Question: I want to implement horizontal and vertical scroll view in activity. I created one code for that.

'''
<?xml version="1.0" encoding="utf-8"?>
<ScrollView xmlns:android="http://schemas.android.com/apk/res/android"
android:layout_width="fill_parent"
android:layout_height="wrap_content">
<HorizontalScrollView
android:layout_width="wrap_content"
android:layout_height="fill_parent">
<TableLayout
android:id="@+id/amortization"
android:layout_width="wrap_content"
android:layout_height="wrap_content">
<TableRow
android:background="#ffff00">
<TextView
android:text="Row Data 1 "
android:padding="3dip"/>
<TextView
android:text="Row Data 2 "
android:padding="3dip"/>
<TextView
android:text="Row Data 3 "
android:padding="3dip"/>
<TextView
android:text="Row Data 4 "
android:padding="3dip"/>
<TextView
android:text="Row Data 5 "
android:padding="3dip"/>
<TextView
android:text="Row Data 6 "
android:padding="3dip"/>
<TextView
android:text="Row Data 7 "
android:padding="3dip"/>
</TableRow>
<TableRow
android:background="#ffff00">
<TextView
android:text="Row Data 1 "
android:padding="3dip"/>
<TextView
android:text="Row Data 2 "
android:padding="3dip"/>
<TextView
android:text="Row Data 3 "
android:padding="3dip"/>
<TextView
android:text="Row Data 4 "
android:padding="3dip"/>
<TextView
android:text="Row Data 5 "
android:padding="3dip"/>
<TextView
android:text="Row Data 6 "
android:padding="3dip"/>
<TextView
android:text="Row Data 7 "
android:padding="3dip"/>
</TableRow>
<TableRow
android:background="#ffff00">
<TextView
android:text="Row Data 1 "
android:padding="3dip"/>
<TextView
android:text="Row Data 2 "
android:padding="3dip"/>
<TextView
android:text="Row Data 3 "
android:padding="3dip"/>
<TextView
android:text="Row Data 4 "
android:padding="3dip"/>
<TextView
android:text="Row Data 5 "
android:padding="3dip"/>
<TextView
android:text="Row Data 6 "
android:padding="3dip"/>
<TextView
android:text="Row Data 7 "
android:padding="3dip"/>
</TableRow>
<TableRow
android:background="#ffff00">
<TextView
android:text="Row Data 1 "
android:padding="3dip"/>
<TextView
android:text="Row Data 2 "
android:padding="3dip"/>
<TextView
android:text="Row Data 3 "
android:padding="3dip"/>
<TextView
android:text="Row Data 4 "
android:padding="3dip"/>
<TextView
android:text="Row Data 5 "
android:padding="3dip"/>
<TextView
android:text="Row Data 6 "
android:padding="3dip"/>
<TextView
android:text="Row Data 7 "
android:padding="3dip"/>
</TableRow>
<TableRow
android:background="#ffff00">
<TextView
android:text="Row Data 1 "
android:padding="3dip"/>
<TextView
android:text="Row Data 2 "
android:padding="3dip"/>
<TextView
android:text="Row Data 3 "
android:padding="3dip"/>
<TextView
android:text="Row Data 4 "
android:padding="3dip"/>
<TextView
android:text="Row Data 5 "
android:padding="3dip"/>
<TextView
android:text="Row Data 6 "
android:padding="3dip"/>
<TextView
android:text="Row Data 7 "
android:padding="3dip"/>
</TableRow>
<TableRow
android:background="#ffff00">
<TextView
android:text="Row Data 1 "
android:padding="3dip"/>
<TextView
android:text="Row Data 2 "
android:padding="3dip"/>
<TextView
android:text="Row Data 3 "
android:padding="3dip"/>
<TextView
android:text="Row Data 4 "
android:padding="3dip"/>
<TextView
android:text="Row Data 5 "
android:padding="3dip"/>
<TextView
android:text="Row Data 6 "
android:padding="3dip"/>
<TextView
android:text="Row Data 7 "
android:padding="3dip"/>
</TableRow>
<TableRow
android:background="#ffff00">
<TextView
android:text="Row Data 1 "
android:padding="3dip"/>
<TextView
android:text="Row Data 2 "
android:padding="3dip"/>
<TextView
android:text="Row Data 3 "
android:padding="3dip"/>
<TextView
android:text="Row Data 4 "
android:padding="3dip"/>
<TextView
android:text="Row Data 5 "
android:padding="3dip"/>
<TextView
android:text="Row Data 6 "
android:padding="3dip"/>
<TextView
android:text="Row Data 7 "
android:padding="3dip"/>
</TableRow>
<TableRow
android:background="#ffff00">
<TextView
android:text="Row Data 1 "
android:padding="3dip"/>
<TextView
android:text="Row Data 2 "
android:padding="3dip"/>
<TextView
android:text="Row Data 3 "
android:padding="3dip"/>
<TextView
android:text="Row Data 4 "
android:padding="3dip"/>
<TextView
android:text="Row Data 5 "
android:padding="3dip"/>
<TextView
android:text="Row Data 6 "
android:padding="3dip"/>
<TextView
android:text="Row Data 7 "
android:padding="3dip"/>
</TableRow>
<TableRow
android:background="#ffff00">
<TextView
android:text="Row Data 1 "
android:padding="3dip"/>
<TextView
android:text="Row Data 2 "
android:padding="3dip"/>
<TextView
android:text="Row Data 3 "
android:padding="3dip"/>
<TextView
android:text="Row Data 4 "
android:padding="3dip"/>
<TextView
android:text="Row Data 5 "
android:padding="3dip"/>
<TextView
android:text="Row Data 6 "
android:padding="3dip"/>
<TextView
android:text="Row Data 7 "
android:padding="3dip"/>
</TableRow>
<TableRow
android:background="#ffff00">
<TextView
android:text="Row Data 1 "
android:padding="3dip"/>
<TextView
android:text="Row Data 2 "
android:padding="3dip"/>
<TextView
android:text="Row Data 3 "
android:padding="3dip"/>
<TextView
android:text="Row Data 4 "
android:padding="3dip"/>
<TextView
android:text="Row Data 5 "
android:padding="3dip"/>
<TextView
android:text="Row Data 6 "
android:padding="3dip"/>
<TextView
android:text="Row Data 7 "
android:padding="3dip"/>
</TableRow>
<TableRow
android:background="#ffff00">
<TextView
android:text="Row Data 1 "
android:padding="3dip"/>
<TextView
android:text="Row Data 2 "
android:padding="3dip"/>
<TextView
android:text="Row Data 3 "
android:padding="3dip"/>
<TextView
android:text="Row Data 4 "
android:padding="3dip"/>
<TextView
android:text="Row Data 5 "
android:padding="3dip"/>
<TextView
android:text="Row Data 6 "
android:padding="3dip"/>
<TextView
android:text="Row Data 7 "
android:padding="3dip"/>
</TableRow>
<TableRow
android:background="#ffff00">
<TextView
android:text="Row Data 1 "
android:padding="3dip"/>
<TextView
android:text="Row Data 2 "
android:padding="3dip"/>
<TextView
android:text="Row Data 3 "
android:padding="3dip"/>
<TextView
android:text="Row Data 4 "
android:padding="3dip"/>
<TextView
android:text="Row Data 5 "
android:padding="3dip"/>
<TextView
android:text="Row Data 6 "
android:padding="3dip"/>
<TextView
android:text="Row Data 7 "
android:padding="3dip"/>
</TableRow>
<TableRow
android:background="#ffff00">
<TextView
android:text="Row Data 1 "
android:padding="3dip"/>
<TextView
android:text="Row Data 2 "
android:padding="3dip"/>
<TextView
android:text="Row Data 3 "
android:padding="3dip"/>
<TextView
android:text="Row Data 4 "
android:padding="3dip"/>
<TextView
android:text="Row Data 5 "
android:padding="3dip"/>
<TextView
android:text="Row Data 6 "
android:padding="3dip"/>
<TextView
android:text="Row Data 7 "
android:padding="3dip"/>
</TableRow>
<TableRow
android:background="#ffff00">
<TextView
android:text="Row Data 1 "
android:padding="3dip"/>
<TextView
android:text="Row Data 2 "
android:padding="3dip"/>
<TextView
android:text="Row Data 3 "
android:padding="3dip"/>
<TextView
android:text="Row Data 4 "
android:padding="3dip"/>
<TextView
android:text="Row Data 5 "
android:padding="3dip"/>
<TextView
android:text="Row Data 6 "
android:padding="3dip"/>
<TextView
android:text="Row Data 7 "
android:padding="3dip"/>
</TableRow>
<TableRow
android:background="#ffff00">
<TextView
android:text="Row Data 1 "
android:padding="3dip"/>
<TextView
android:text="Row Data 2 "
android:padding="3dip"/>
<TextView
android:text="Row Data 3 "
android:padding="3dip"/>
<TextView
android:text="Row Data 4 "
android:padding="3dip"/>
<TextView
android:text="Row Data 5 "
android:padding="3dip"/>
<TextView
android:text="Row Data 6 "
android:padding="3dip"/>
<TextView
android:text="Row Data 7 "
android:padding="3dip"/>
</TableRow>
<TableRow
android:background="#ffff00">
<TextView
android:text="Row Data 1 "
android:padding="3dip"/>
<TextView
android:text="Row Data 2 "
android:padding="3dip"/>
<TextView
android:text="Row Data 3 "
android:padding="3dip"/>
<TextView
android:text="Row Data 4 "
android:padding="3dip"/>
<TextView
android:text="Row Data 5 "
android:padding="3dip"/>
<TextView
android:text="Row Data 6 "
android:padding="3dip"/>
<TextView
android:text="Row Data 7 "
android:padding="3dip"/>
</TableRow>
<TableRow
android:background="#ffff00">
<TextView
android:text="Row Data 1 "
android:padding="3dip"/>
<TextView
android:text="Row Data 2 "
android:padding="3dip"/>
<TextView
android:text="Row Data 3 "
android:padding="3dip"/>
<TextView
android:text="Row Data 4 "
android:padding="3dip"/>
<TextView
android:text="Row Data 5 "
android:padding="3dip"/>
<TextView
android:text="Row Data 6 "
android:padding="3dip"/>
<TextView
android:text="Row Data 7 "
android:padding="3dip"/>
</TableRow>
<TableRow
android:background="#ffff00">
<TextView
android:text="Row Data 1 "
android:padding="3dip"/>
<TextView
android:text="Row Data 2 "
android:padding="3dip"/>
<TextView
android:text="Row Data 3 "
android:padding="3dip"/>
<TextView
android:text="Row Data 4 "
android:padding="3dip"/>
<TextView
android:text="Row Data 5 "
android:padding="3dip"/>
<TextView
android:text="Row Data 6 "
android:padding="3dip"/>
<TextView
android:text="Row Data 7 "
android:padding="3dip"/>
</TableRow>
</TableLayout>
</HorizontalScrollView>
</ScrollView>
'''
How to create table row run time. because table of record is not fix to any limit.
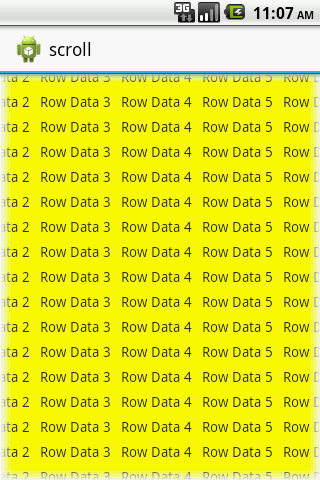
Answer: Try below code:-
'''
LinearLayout table_date =(LinearLayout) findViewById(R.id.table_data);
TableLayout tlt = new TableLayout(Scheduler.this);
for (int i = 0; i < 25; i++)
{
showTime(i,tlt);
}
table_date.addView(tlt);
TableLayout tl = new TableLayout(Scheduler.this);
for (int i = 0; i < 24; i++)
{
TableRow tr = new TableRow(Scheduler.this);
TextView tv = new TextView(Scheduler.this);
tv.setTextColor(getResources().getColor(R.color.black));
tv.setTextSize(9);
tv.setPadding(10, 0, 0, 0);
tv.setGravity(Gravity.CENTER_VERTICAL);
tv.setTag("personal::::"+i);
tv.setOnClickListener(click);
tv.setHeight(50);
tv.setWidth((int)10);
tr.setBackgroundResource(R.drawable.row_bg);
tr.addView(tv);
tl.addView(tr, new TableRow.LayoutParams((int)10, 50));
}
table_date.addView(tl);
'''
'''
private void showTime(int i ,TableLayout tlt)
{
// TODO Auto-generated method stub
TableRow tr = new TableRow(Scheduler.this);
TextView tv = new TextView(Scheduler.this);
for(int i1=0 ; i1<10 ; i1++)
{
tv.setText((i-1)+".00 AM");
tv.setTextColor(getResources().getColor(R.color.white));
tv.setTextSize(8);
tv.setHeight(50);
tv.setWidth(60);
tv.setPadding(5, 0, 0, 0);
tv.setGravity(Gravity.CENTER_VERTICAL);
tr.addView(tv);
}
tr.setBackgroundResource(R.drawable.row_time_bg);
tlt.addView(tr);
}
'''
'''
<ScrollView
android:layout_width="fill_parent"
android:layout_height="wrap_content"
android:layout_below="@+id/color" >
<LinearLayout
android:layout_width="match_parent"
android:layout_height="wrap_content"
android:baselineAligned="false"
android:orientation="horizontal" >
<LinearLayout
android:id="@+id/table_time"
android:layout_width="wrap_content"
android:layout_height="wrap_content"
android:orientation="horizontal" >
</LinearLayout>
<HorizontalScrollView
android:layout_width="0dp"
android:layout_height="wrap_content"
android:layout_weight="9" >
<LinearLayout
android:id="@+id/table_data"
android:layout_width="wrap_content"
android:layout_height="wrap_content"
android:orientation="horizontal" >
</LinearLayout>
</HorizontalScrollView>
</LinearLayout>
</ScrollView>
'''
above code works fine for me.